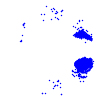
Particle: proton